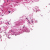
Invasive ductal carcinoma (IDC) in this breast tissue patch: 0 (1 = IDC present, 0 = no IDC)